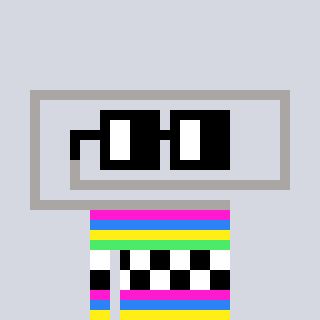
a pixel art character with square black glasses, a paperclip-shaped head and a purple-colored body on a cool background